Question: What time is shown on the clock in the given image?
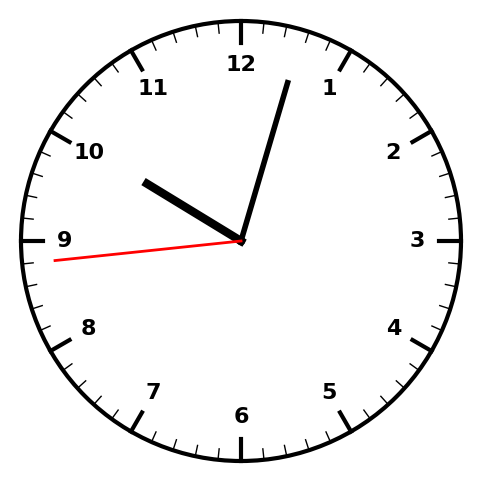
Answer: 10:02:44